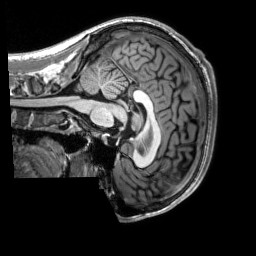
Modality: T1w
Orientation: sagittal
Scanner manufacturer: siemens
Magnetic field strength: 3 T
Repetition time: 2.3 s
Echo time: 0.00302 s